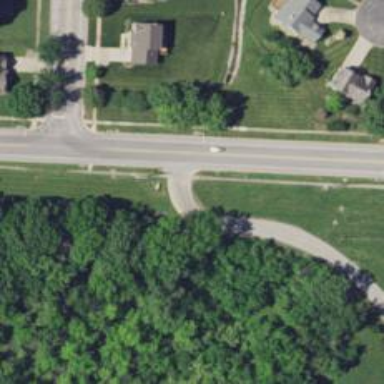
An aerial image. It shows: Unmarked crossing on footway.